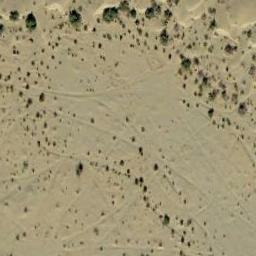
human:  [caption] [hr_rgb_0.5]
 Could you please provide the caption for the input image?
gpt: There are some bushes make up the chaparral on the desert .

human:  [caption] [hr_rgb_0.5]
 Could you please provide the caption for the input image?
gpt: Chaparral is scattered in the sand from dense to sparse .

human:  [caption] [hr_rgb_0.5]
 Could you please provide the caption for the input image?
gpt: Some smaller chaparrals and some larger green chaparrals grow in the desert .

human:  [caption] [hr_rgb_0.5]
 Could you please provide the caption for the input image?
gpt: You can see a lot of weeds on this desert .

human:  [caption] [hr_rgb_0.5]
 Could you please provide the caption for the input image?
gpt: The chaparral is scattered and sparse .